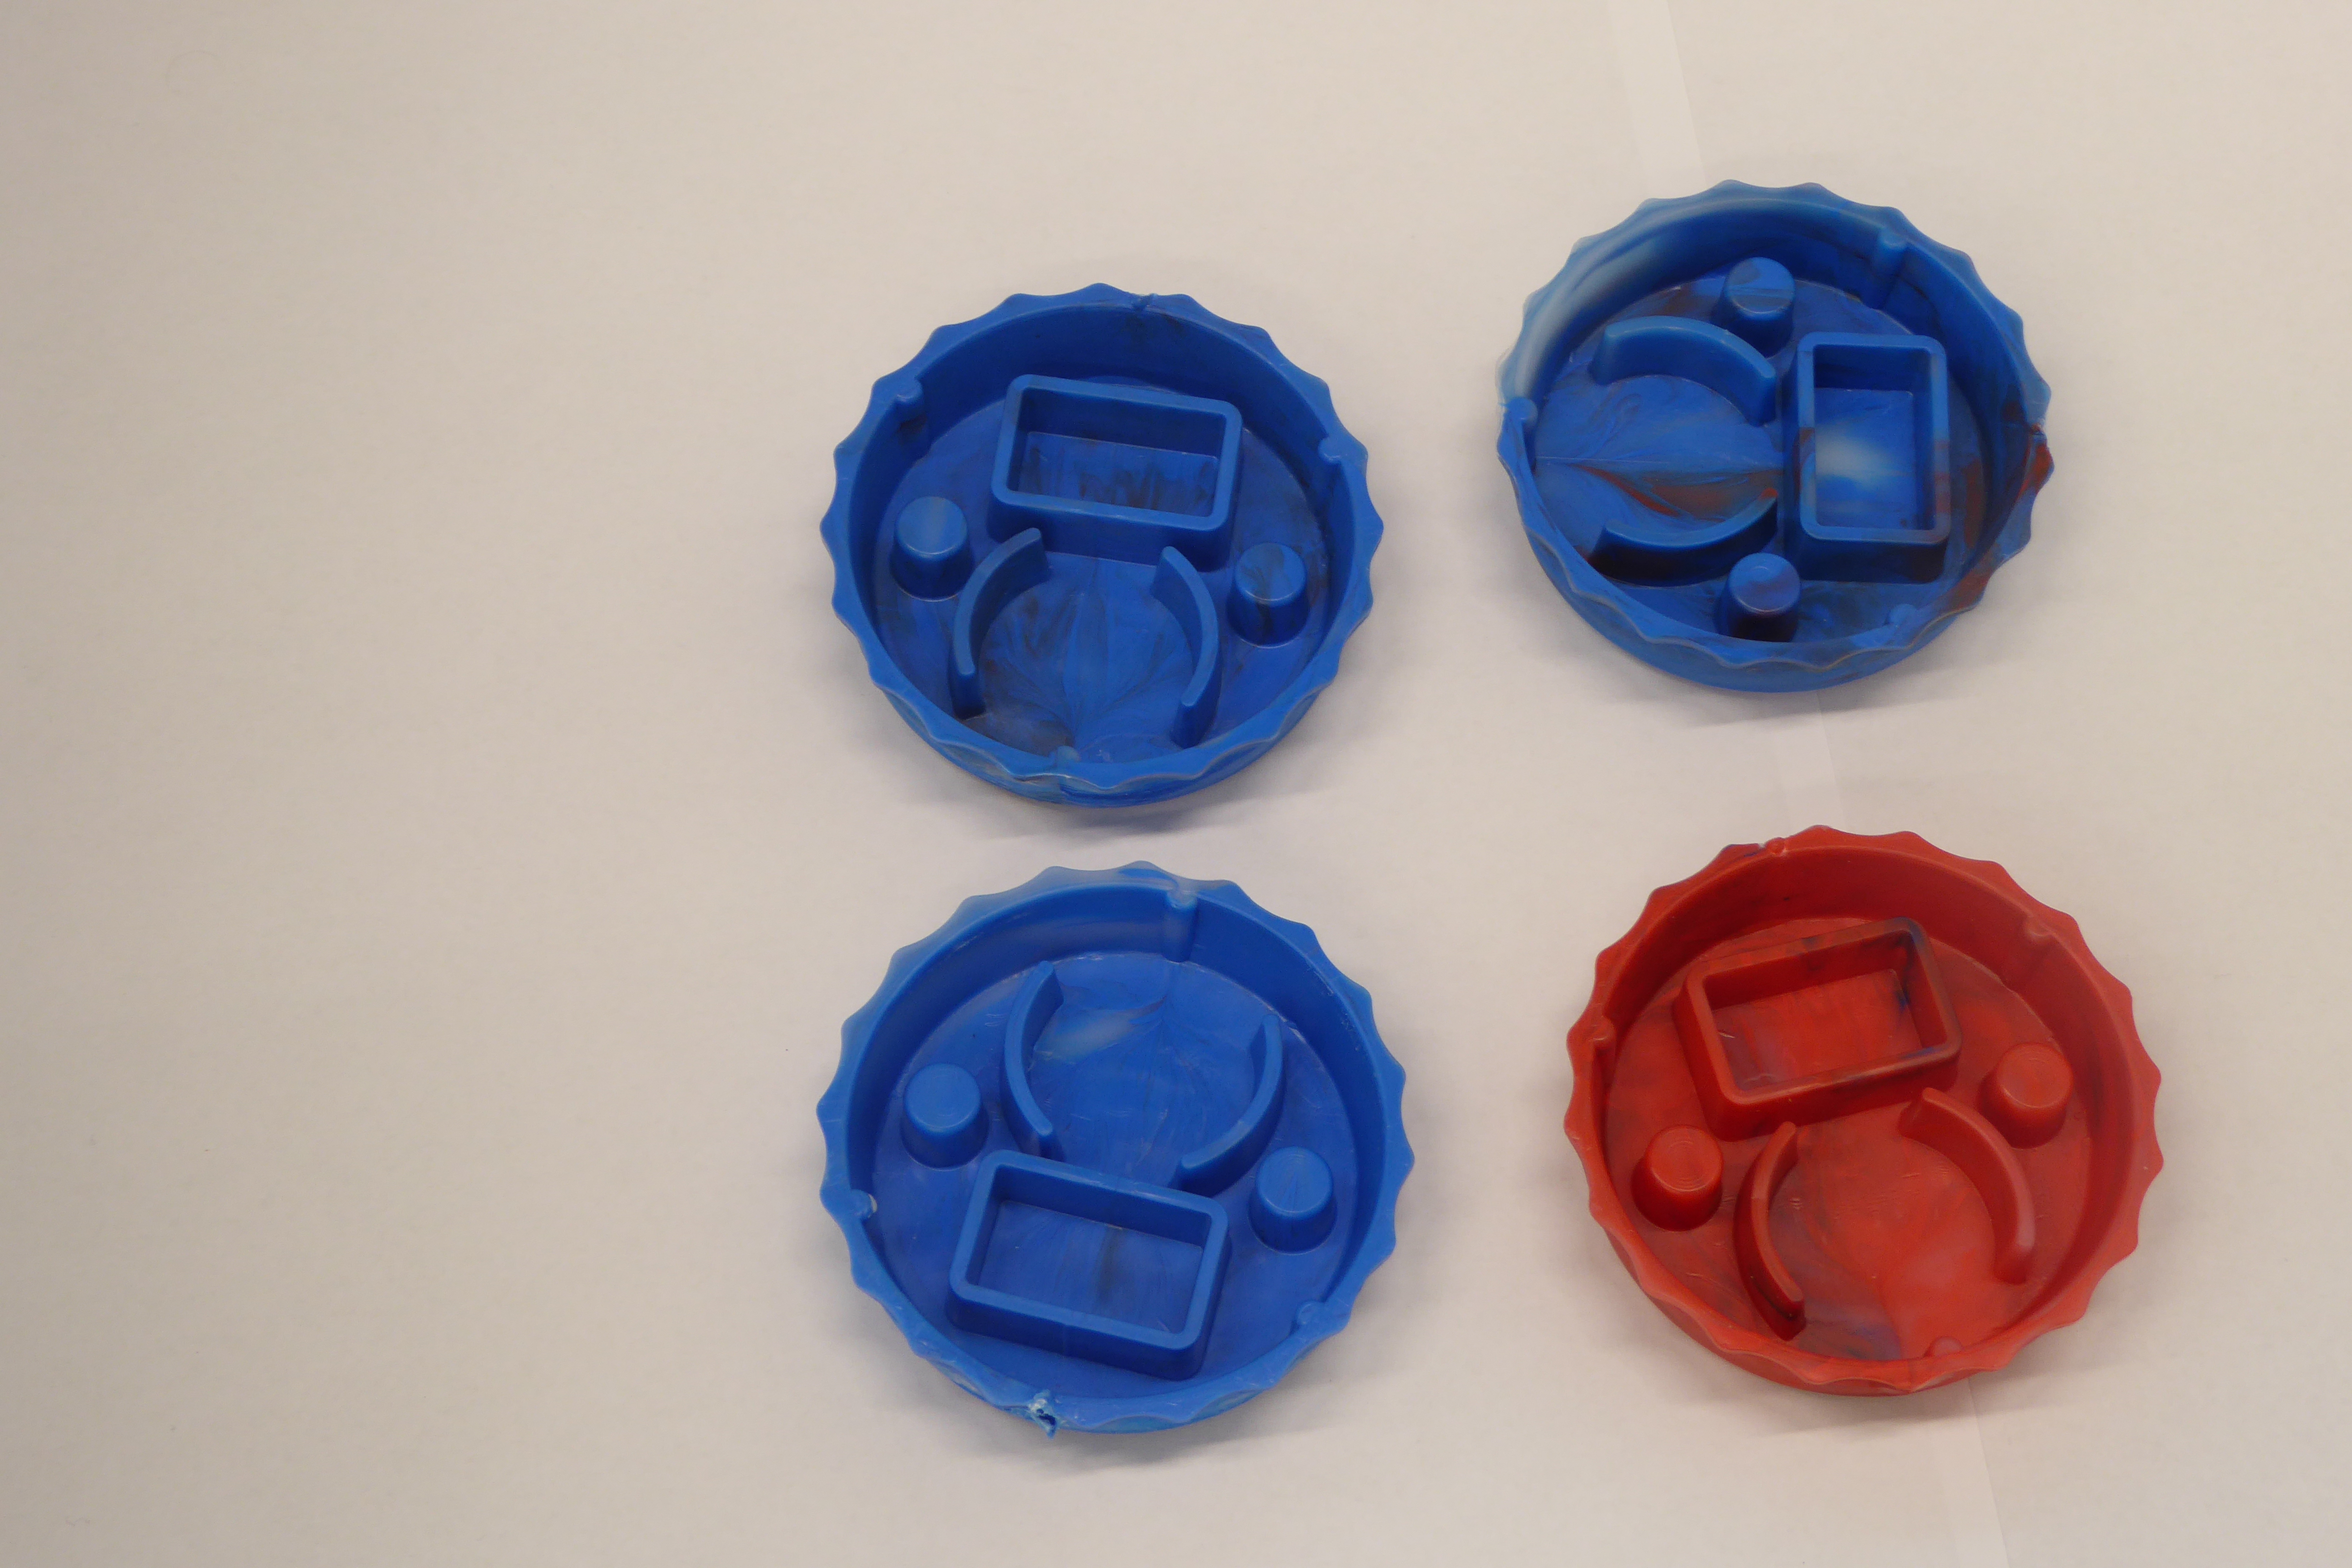
Label: Bottle Opener - Cover